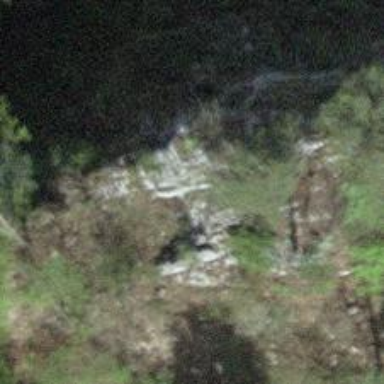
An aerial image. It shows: Cliff in nature.